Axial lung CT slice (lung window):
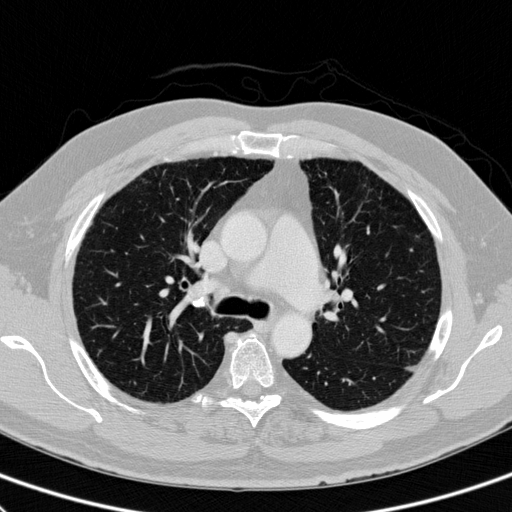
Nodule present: no